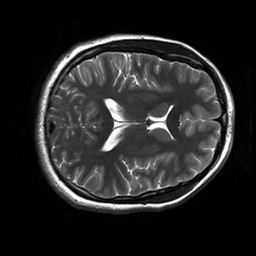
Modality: T2w
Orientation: axial
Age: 27
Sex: female
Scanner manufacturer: siemens
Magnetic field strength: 3 T
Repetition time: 8.53 s
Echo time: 0.091 s